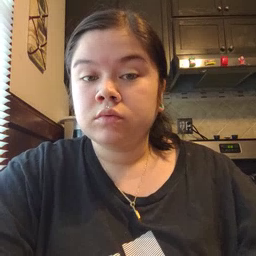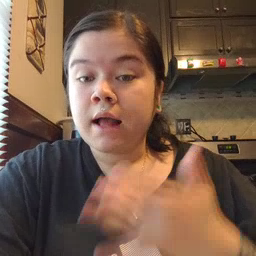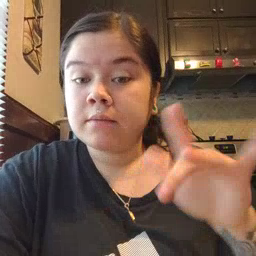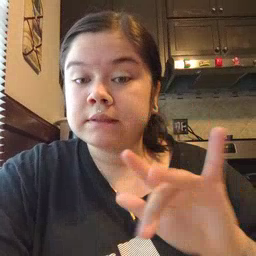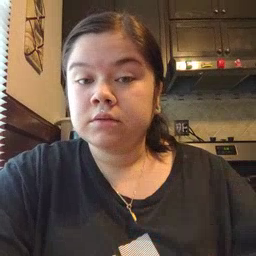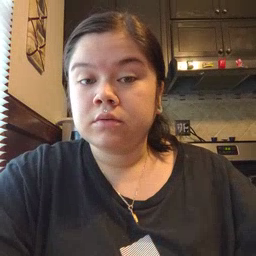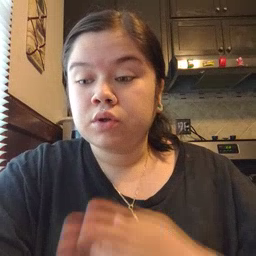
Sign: empty